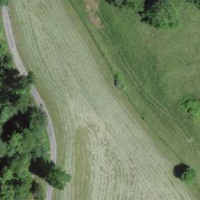
EUNIS habitat code: 24
Species observed at this site:
Melittis melissophyllum